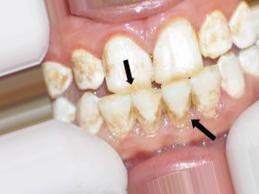
Condition: Tooth Discoloration